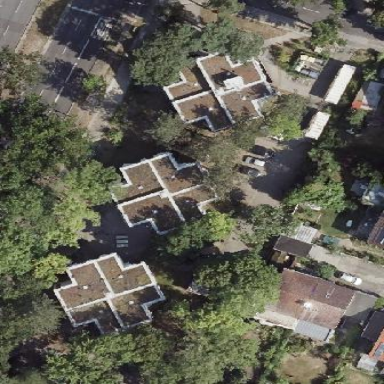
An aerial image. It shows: Student accommodation.